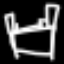
Label: bed